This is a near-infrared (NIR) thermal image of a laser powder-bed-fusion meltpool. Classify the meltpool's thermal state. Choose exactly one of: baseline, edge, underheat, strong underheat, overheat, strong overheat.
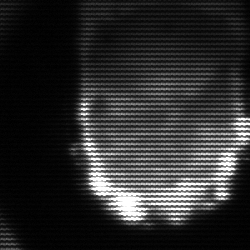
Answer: baseline